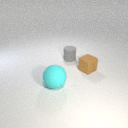
small gray rubber cylinder to the right of large cyan rubber sphere